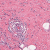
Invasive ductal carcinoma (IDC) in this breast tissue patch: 1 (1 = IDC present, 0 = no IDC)